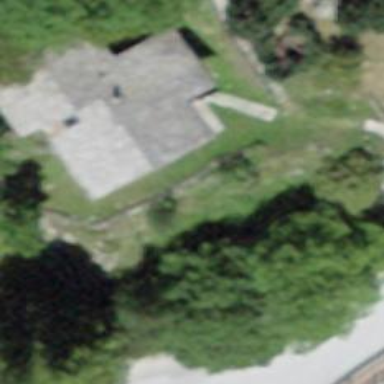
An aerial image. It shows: Building with tile roof.